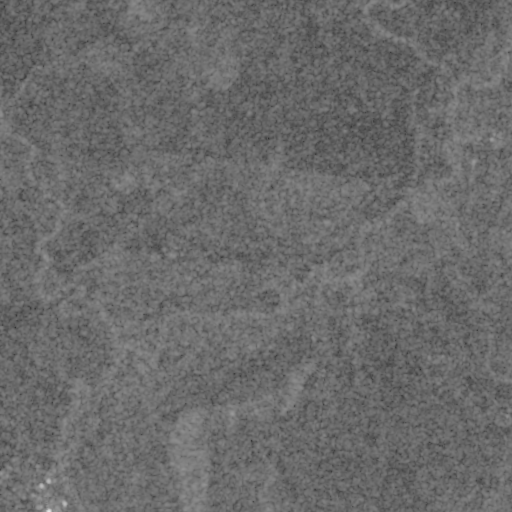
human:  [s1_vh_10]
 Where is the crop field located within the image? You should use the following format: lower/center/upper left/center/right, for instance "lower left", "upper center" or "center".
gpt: The crop field is located in the upper right of the image.
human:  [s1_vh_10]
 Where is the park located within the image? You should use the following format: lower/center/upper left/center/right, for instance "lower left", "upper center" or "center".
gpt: The park is located in the lower left of the image.
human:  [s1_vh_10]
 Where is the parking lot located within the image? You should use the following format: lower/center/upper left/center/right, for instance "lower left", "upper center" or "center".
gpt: The parking lot is located in the lower left of the image.
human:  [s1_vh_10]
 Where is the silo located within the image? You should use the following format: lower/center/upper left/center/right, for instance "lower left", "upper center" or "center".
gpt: The silo is located in the upper right of the image.
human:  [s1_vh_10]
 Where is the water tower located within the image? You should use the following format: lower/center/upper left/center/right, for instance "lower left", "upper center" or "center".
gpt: The water tower is located in the lower left of the image.
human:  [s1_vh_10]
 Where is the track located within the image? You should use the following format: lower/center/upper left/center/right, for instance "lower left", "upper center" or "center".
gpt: There is no track in the image.

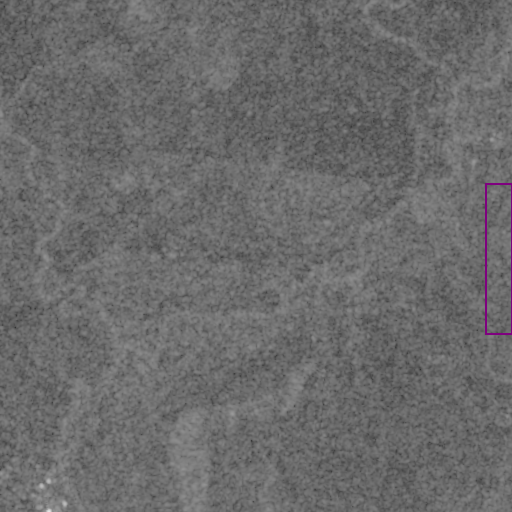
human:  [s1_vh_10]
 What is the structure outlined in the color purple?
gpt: The structure outlined in purple is a crop field.
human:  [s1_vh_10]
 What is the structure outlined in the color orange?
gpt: There is no orange outline.